【题型】解答题　【知识点】平面几何　【难度】easy
如图，在$\triangle ABC$中，$\angle A=90^\circ$，$\angle B=30^\circ$，点$O$在边$BC$上，以$O$为圆心，$OC$为半径的圆与边$AC$交于点$D$，与边$AB$相切于点$E$.

(1) 当$BC=12$时，求$\odot O$的半径长；

(2) 求$\dfrac{AD}{CD}$的值.
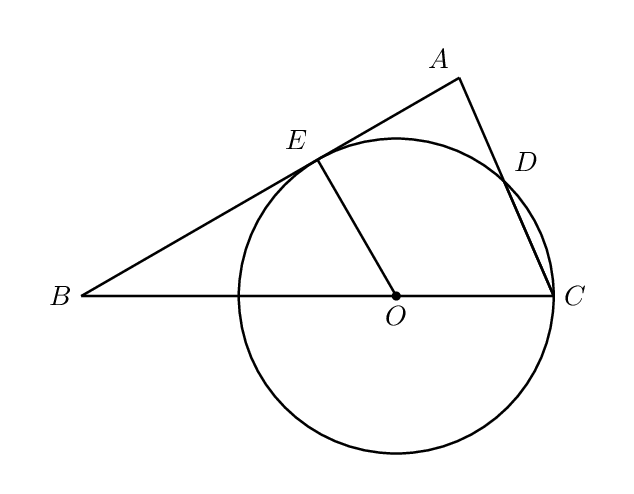
【解答】
【详解】

(1) 解：$\because \odot O$与$AB$边相切于点$E$，

$\therefore AB \perp OE$于点$E$，

$\therefore \angle OEB=90^\circ$，

$\because \angle B=30^\circ$，$OE=OC$，

$\therefore OB=2OE=2OC$，

$\because OB+OC=BC=12$，

$\therefore 2OC+OC=12$，

$\therefore OC=4$，

$\therefore \odot O$的半径长为$4$.

(2) 连接$OD$、$ED$，则$OD=OC=OE$，

$\because \angle OEB=\angle A=90^\circ$，$\angle B=30^\circ$，

$\therefore \angle BOE=\angle C=90^\circ-\angle B=60^\circ$，

$\therefore \triangle COD$是等边三角形，

$\therefore \angle COD=60^\circ$，

$\therefore \angle DOE=180^\circ-\angle COD-\angle BOE=60^\circ$，

$\therefore \triangle EOD$是等边三角形，

$\therefore \angle OED=60^\circ$，

$\therefore \angle AED=180^\circ-\angle OED-\angle OEB=30^\circ$，

$\therefore AD=\dfrac{1}{2}ED$，

$\because ED=OD=CD$,

$\therefore AD=\dfrac{1}{2}CD$,

$\therefore \dfrac{AD}{CD}=\dfrac{1}{2}$,

$\therefore \dfrac{AD}{CD}$ 的值为 $\dfrac{1}{2}$.
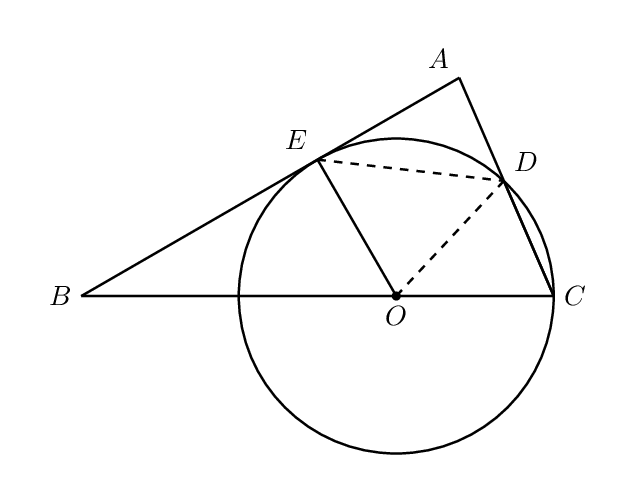